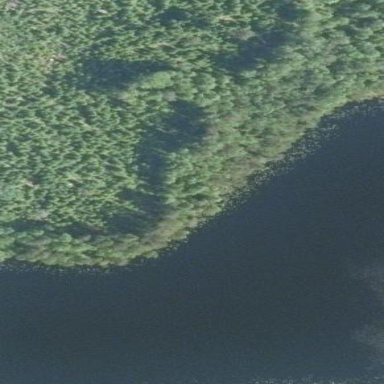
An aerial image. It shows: Pond surrounded by natural water.